Field crop: maize
Growth stage: 2
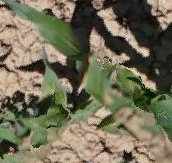
Species: maize